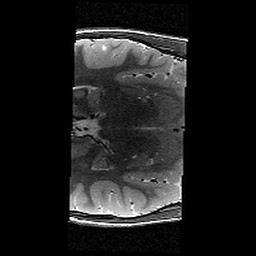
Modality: T2w
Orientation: axial
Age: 12
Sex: male
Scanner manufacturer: siemens
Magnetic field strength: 3 T
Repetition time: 9.23 s
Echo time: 0.067 s